Question:
I insert a 'NSTokenField' into a 'NSView', when input has enough tokens, it turn into multiline mode, but there there is a problem with it. The top of first line gets cut off 2px and the line spacing between two line becomes too small.
Is there a way to avoid this?
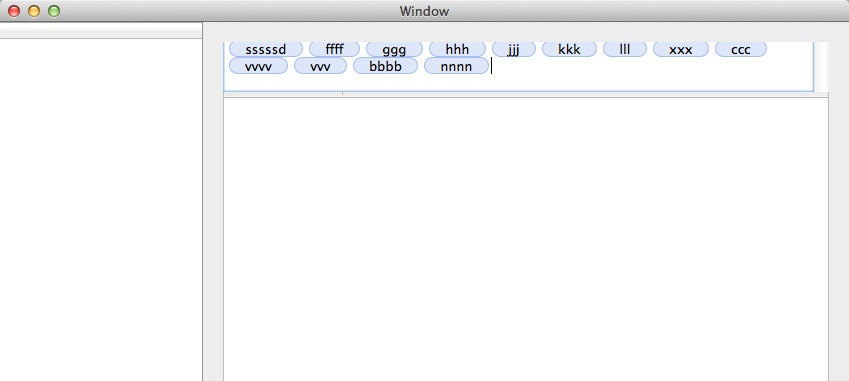
Answer: NSTokenField is very much closed for customisation so I ended up by implementing my own tokenfield.
I have made it an open source. I have customised it based on my requirements, you can extend it further like the way you want it.
<URL>
I hope it helps.